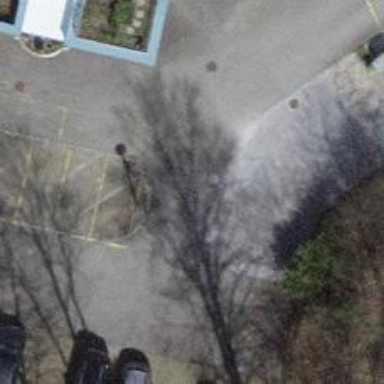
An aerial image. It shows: Asphalt parking aisle along service road.